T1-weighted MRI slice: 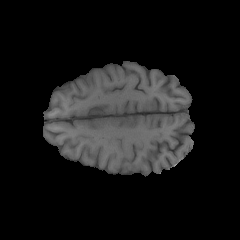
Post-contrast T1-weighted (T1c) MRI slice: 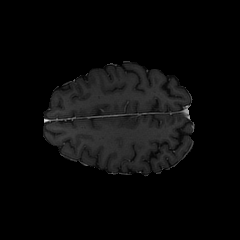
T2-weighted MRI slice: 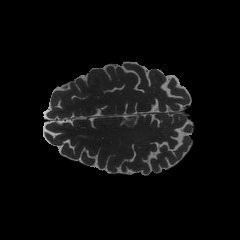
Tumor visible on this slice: no